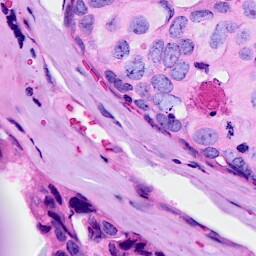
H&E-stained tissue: Breast